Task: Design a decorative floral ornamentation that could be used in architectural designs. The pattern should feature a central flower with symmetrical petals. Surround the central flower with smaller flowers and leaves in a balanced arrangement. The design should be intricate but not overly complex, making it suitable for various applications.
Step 1674:
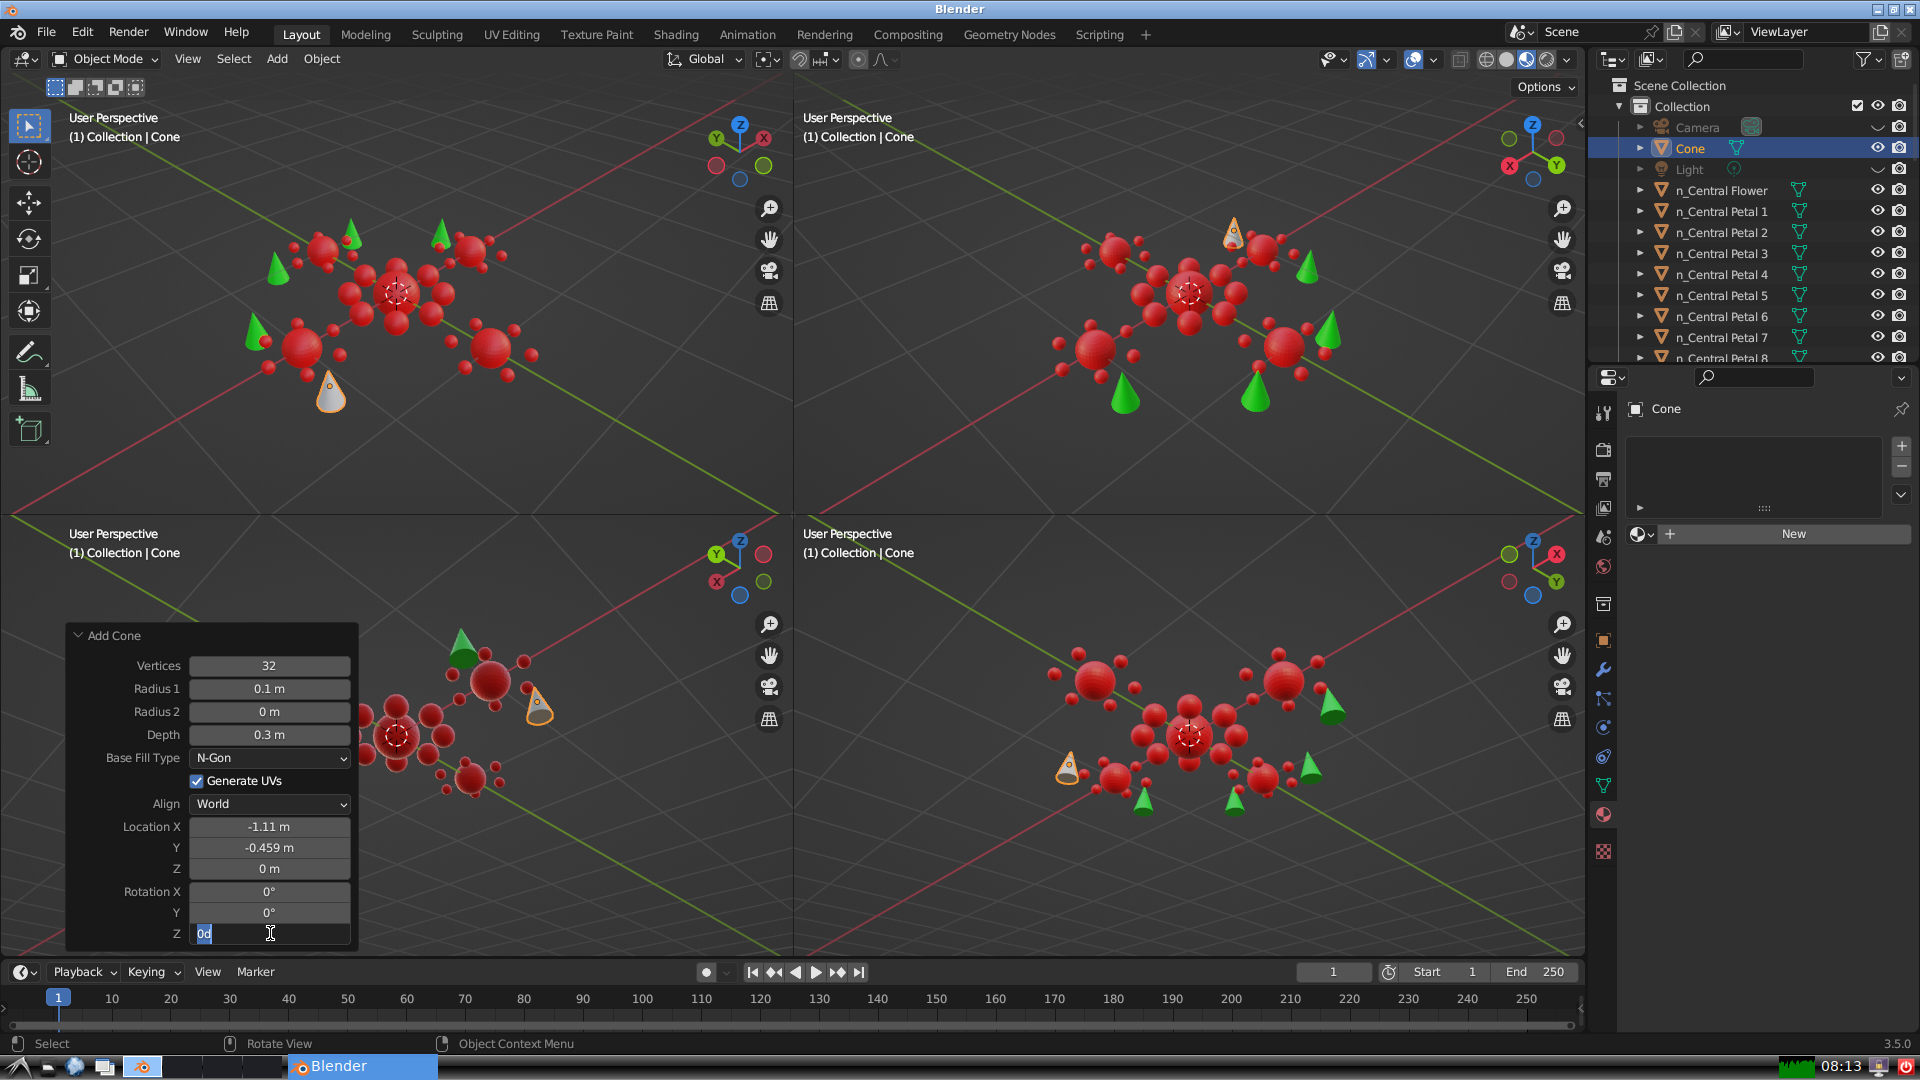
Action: input_text: 202.5